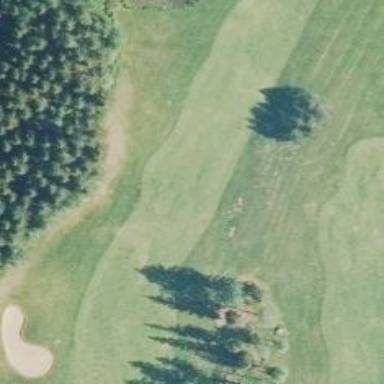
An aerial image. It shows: View of golf hole.